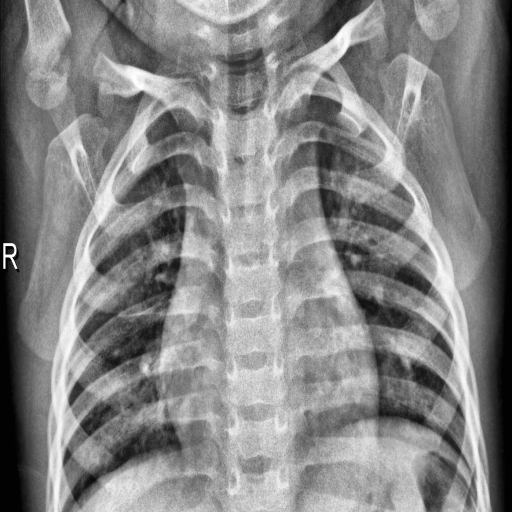
Finding: NORMAL